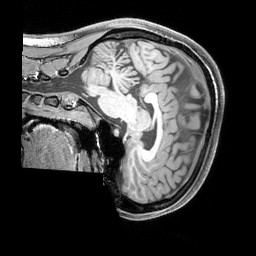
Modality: T1w
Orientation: sagittal
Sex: female
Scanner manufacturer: siemens
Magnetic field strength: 3 T
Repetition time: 2.3 s
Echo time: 0.00226 s